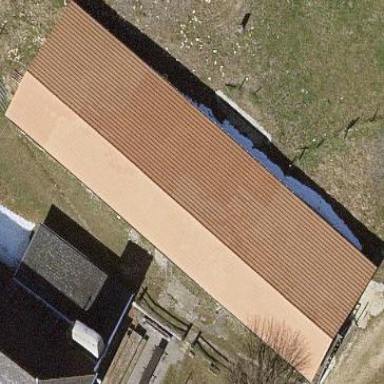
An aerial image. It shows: Barn.